問題: ∠A=90°である直角三角形ABCがあり、その内接円をωとします。さらにΩと線分ABの接点をTとし、線分AB上にAT=BUとなる点Uをとり、線分AUとωの2つの交点をP、Qとします。BC=5、∠CUA=45°のとき、線分PQの長さはいくつですか。
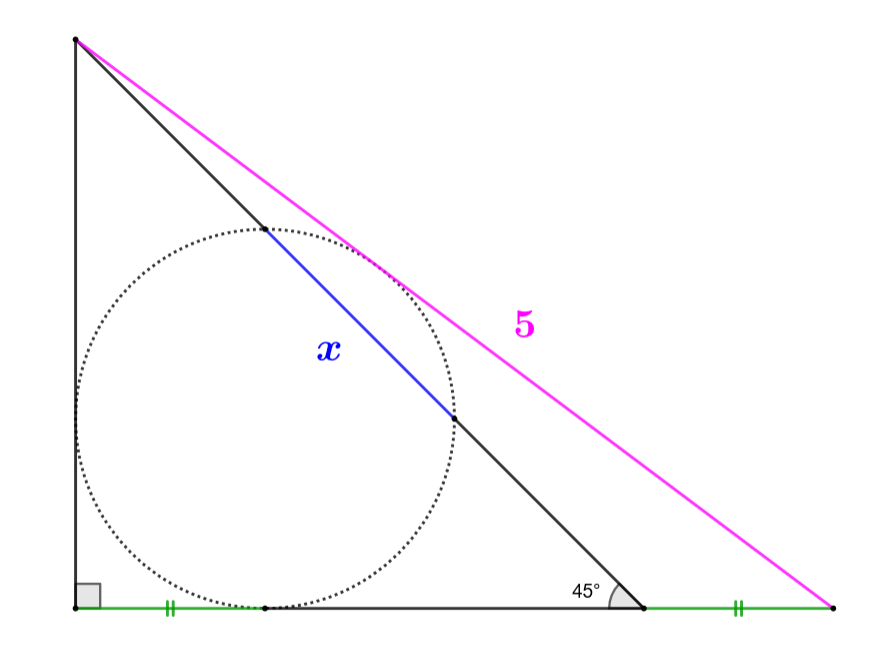
解答: 4点A、P、Q、Uがこの順で並んでいるとすると、線分PTはωの直径である。いま、AT=xとすると、ωの半径はxであるからPT=TU=2x、CA=AU=3x、AB=AU+BU=4xであるからx=1。PQ=√2xより解答は√2。
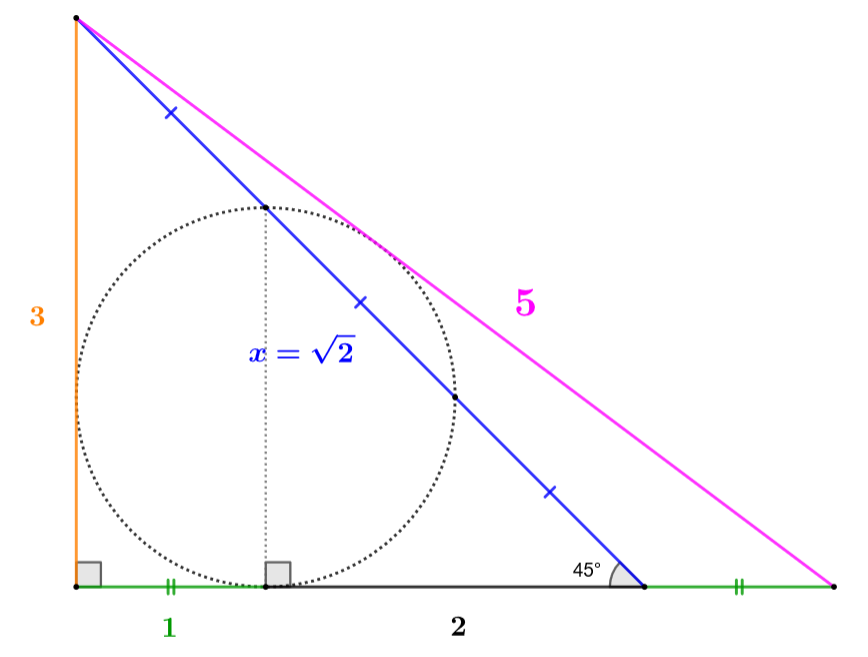
答え: √2
タグ: 有名構図